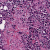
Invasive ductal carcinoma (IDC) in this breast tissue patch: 1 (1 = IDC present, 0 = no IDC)